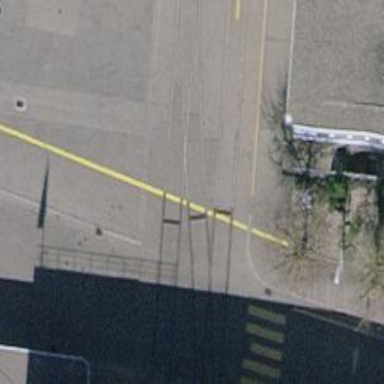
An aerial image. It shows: Crossing for the railway.